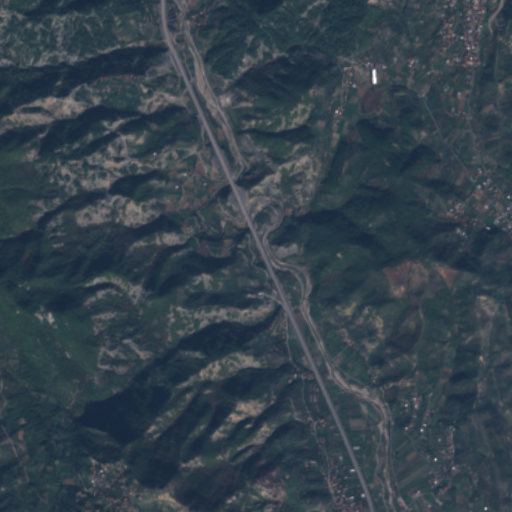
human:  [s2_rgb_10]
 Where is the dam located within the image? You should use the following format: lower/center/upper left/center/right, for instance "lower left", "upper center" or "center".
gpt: The dam is located in the upper right of the image.
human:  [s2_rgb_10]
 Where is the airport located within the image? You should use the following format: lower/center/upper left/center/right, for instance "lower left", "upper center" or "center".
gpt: There is no airport in the image.